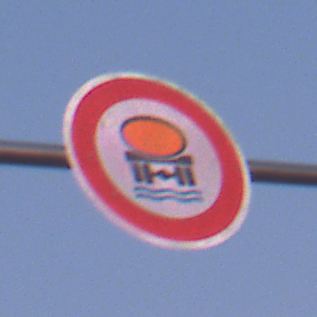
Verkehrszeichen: VerbotFahrzeugeWassergefaehrdenderLadung
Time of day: SunriseSunset
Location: Outdoor (Nature)
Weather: Clear
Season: NotSpecified
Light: Natural